Question: I have a web application in VS2013. I click the Publish option and I get the following screen:

This doesn't match any of the examples I've seen online where I should have the option to create a new Publish profile and specify a local server. Anyone have any idea how I got this Publish dialog vs. the one in all the docs? And how do I publish to a local server (not my computer, but a Dev server in-house).
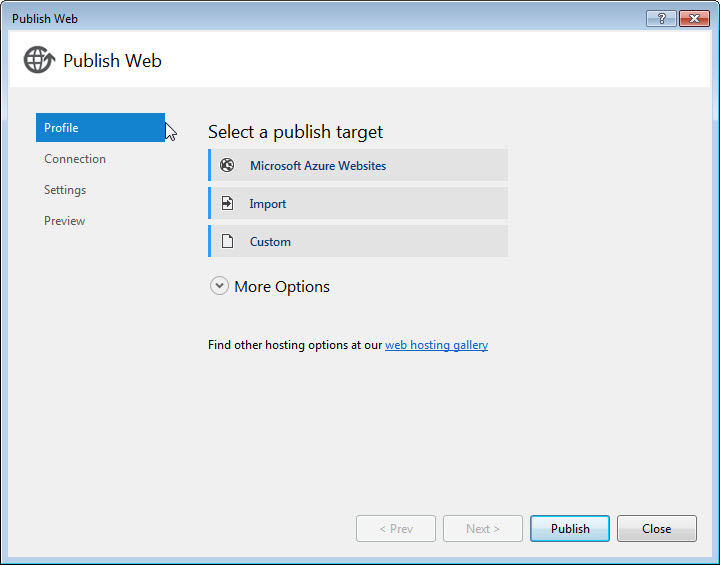
Answer: 1. Click on "Custom" and give the publish profile a name.
2. It will progress to the next screen (pictured below) where you can fill in the details.

1. The options you can pick from include Web Deploy, Web Deploy Package, FTP, and File System. You probably want either FTP or File System for your Dev server (assuming it's either got an FTP server or is mounted on a network drive.
I think the difference between the documentation and this one is just due to it being a different version / SKU.